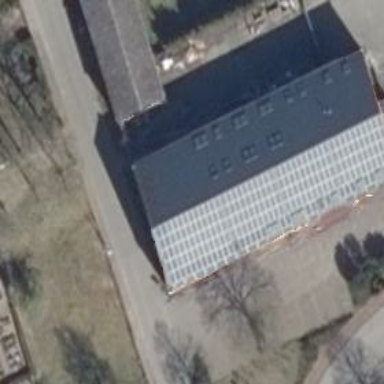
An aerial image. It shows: Building.